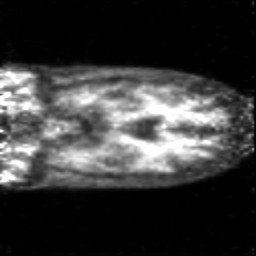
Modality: PET
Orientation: coronal
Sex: male
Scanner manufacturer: siemens